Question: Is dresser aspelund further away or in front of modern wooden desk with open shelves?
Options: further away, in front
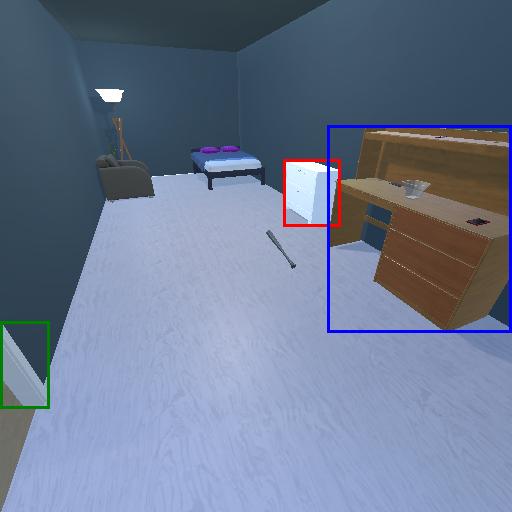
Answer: further away